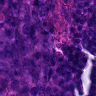
Metastatic tissue present: yes